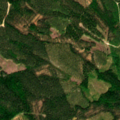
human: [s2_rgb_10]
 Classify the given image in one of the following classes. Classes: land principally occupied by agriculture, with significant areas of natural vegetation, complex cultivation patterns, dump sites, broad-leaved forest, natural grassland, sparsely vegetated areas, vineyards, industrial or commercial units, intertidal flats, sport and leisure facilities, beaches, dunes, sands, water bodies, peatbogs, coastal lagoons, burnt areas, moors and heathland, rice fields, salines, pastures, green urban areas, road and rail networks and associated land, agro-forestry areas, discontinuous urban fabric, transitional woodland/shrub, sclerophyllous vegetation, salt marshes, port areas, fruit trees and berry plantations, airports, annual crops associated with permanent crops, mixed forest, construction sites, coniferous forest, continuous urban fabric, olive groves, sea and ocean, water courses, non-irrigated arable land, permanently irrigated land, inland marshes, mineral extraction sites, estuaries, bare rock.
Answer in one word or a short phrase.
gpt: coniferous forest, mixed forest, transitional woodland/shrub